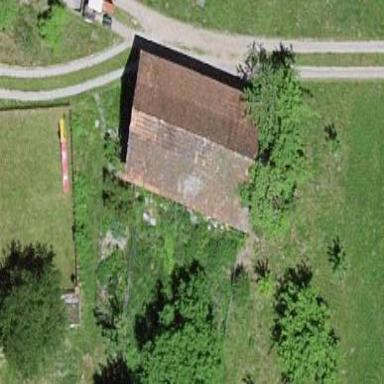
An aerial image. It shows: Barn.